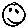
Label: smiley face